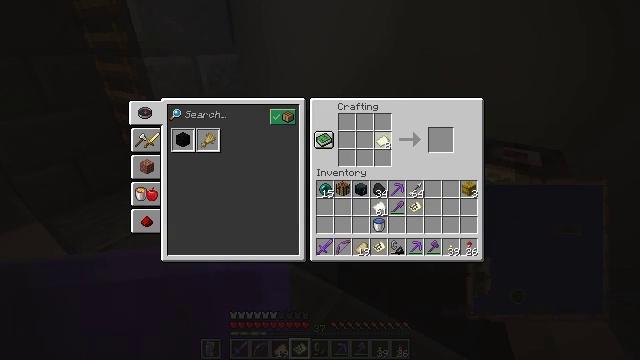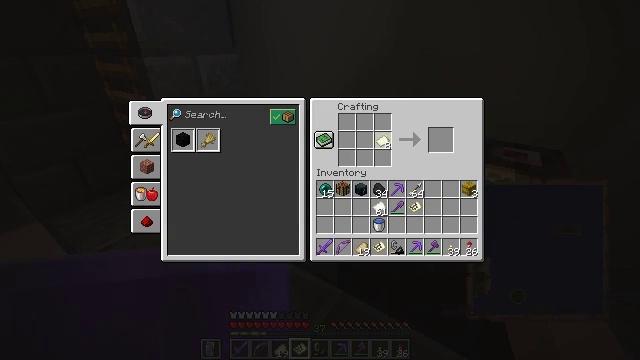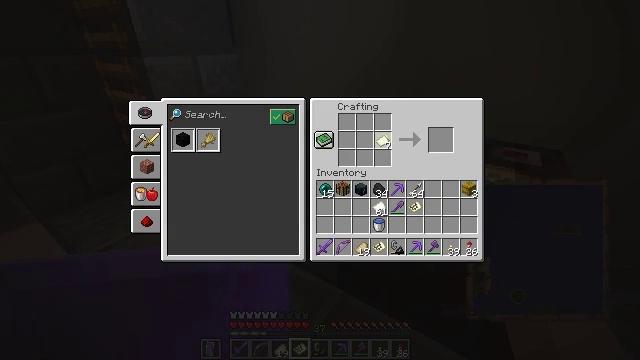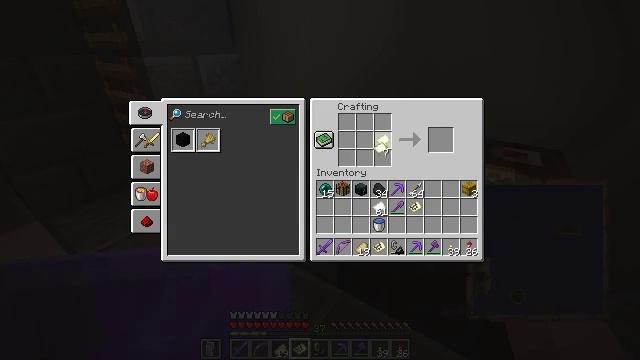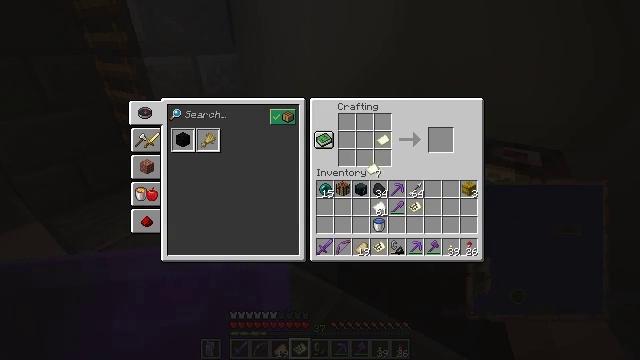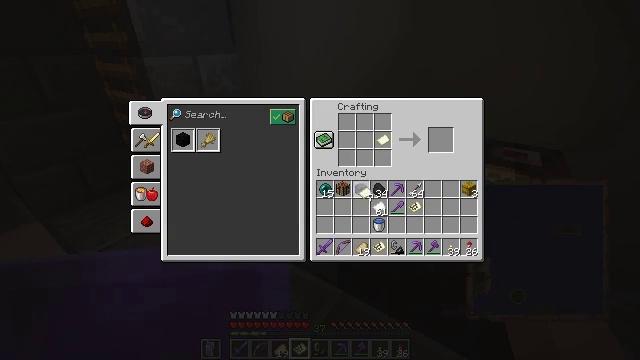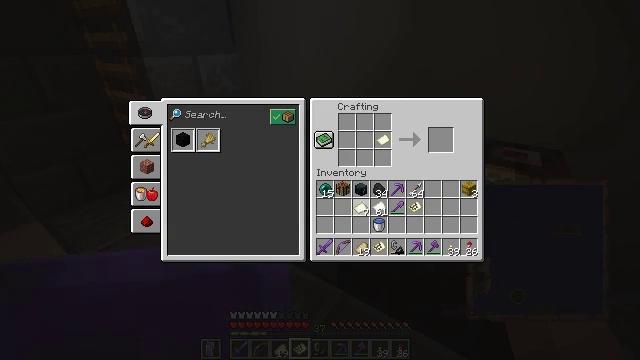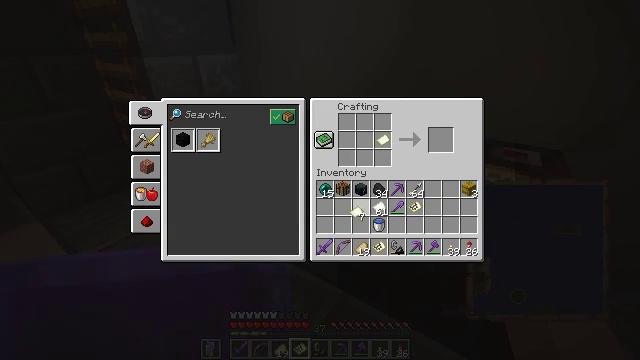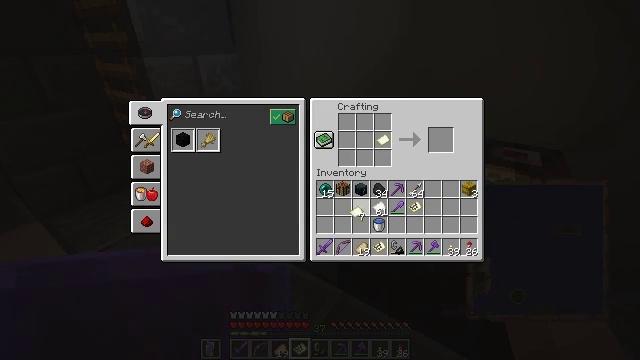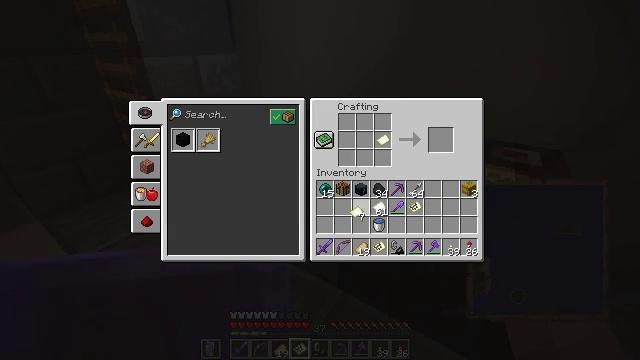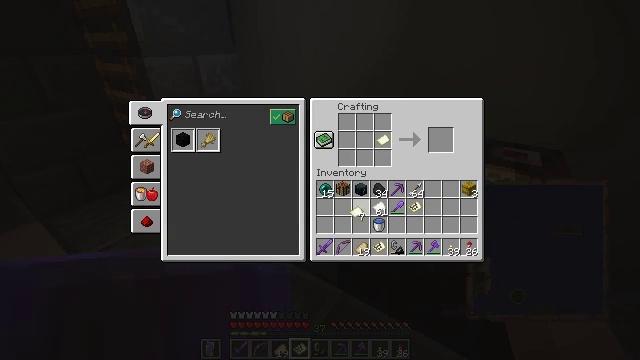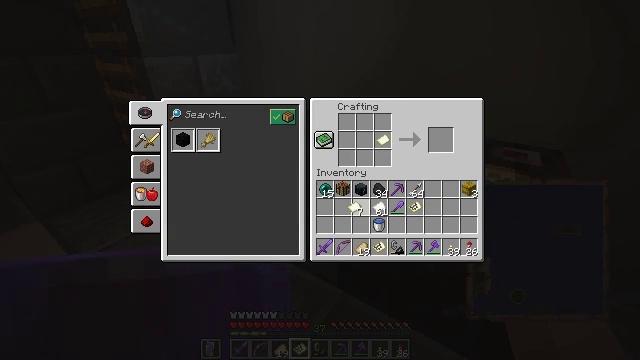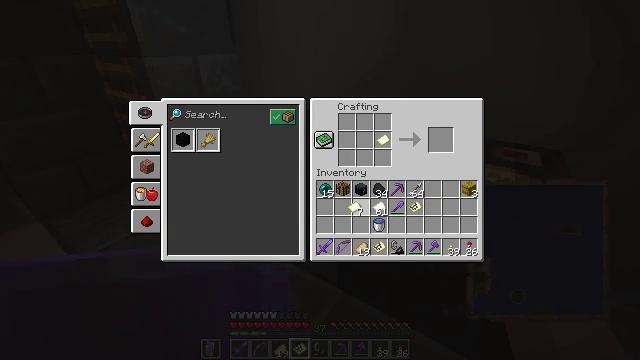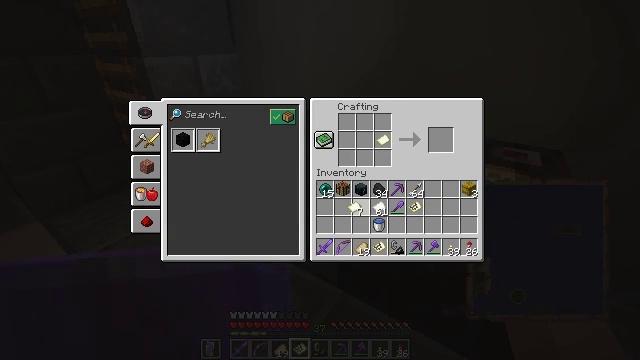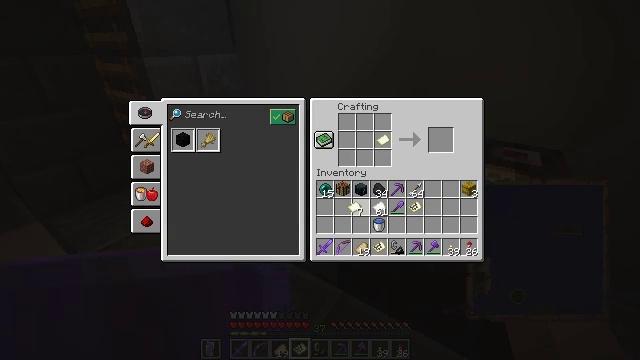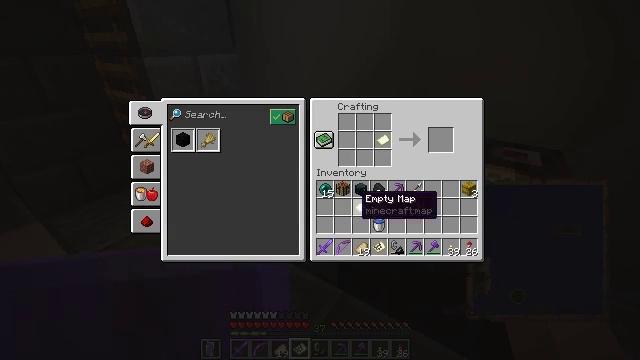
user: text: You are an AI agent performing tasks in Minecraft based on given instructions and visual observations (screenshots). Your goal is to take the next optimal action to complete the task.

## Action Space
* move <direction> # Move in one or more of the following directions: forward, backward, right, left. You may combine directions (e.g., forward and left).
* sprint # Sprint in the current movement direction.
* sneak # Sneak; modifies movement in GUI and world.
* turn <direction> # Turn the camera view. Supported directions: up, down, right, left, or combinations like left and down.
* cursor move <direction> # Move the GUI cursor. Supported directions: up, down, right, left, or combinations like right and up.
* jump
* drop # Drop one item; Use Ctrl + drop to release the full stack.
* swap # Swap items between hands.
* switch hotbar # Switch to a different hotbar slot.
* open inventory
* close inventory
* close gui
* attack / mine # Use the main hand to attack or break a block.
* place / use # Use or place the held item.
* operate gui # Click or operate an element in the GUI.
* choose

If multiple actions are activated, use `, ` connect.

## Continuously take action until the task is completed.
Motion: motion action
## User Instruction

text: Combine materials to craft a filled map.
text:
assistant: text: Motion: use / place
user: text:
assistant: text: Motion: no_op
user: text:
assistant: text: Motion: turn down
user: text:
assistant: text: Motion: turn left and down
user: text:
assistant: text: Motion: turn left and down
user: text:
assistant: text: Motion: turn down
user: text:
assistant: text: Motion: no_op
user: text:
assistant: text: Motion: no_op
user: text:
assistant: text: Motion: no_op
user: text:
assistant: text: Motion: no_op
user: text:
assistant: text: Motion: no_op
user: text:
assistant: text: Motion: attack / mine
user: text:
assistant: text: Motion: attack / mine
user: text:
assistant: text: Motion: attack / mine
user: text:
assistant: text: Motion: no_op
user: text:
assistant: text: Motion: no_op
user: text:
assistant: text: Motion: no_op
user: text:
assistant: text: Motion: turn down
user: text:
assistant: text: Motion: turn right and down
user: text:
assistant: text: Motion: no_op
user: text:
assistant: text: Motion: no_op
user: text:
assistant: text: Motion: no_op
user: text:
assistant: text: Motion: no_op
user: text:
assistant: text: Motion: no_op
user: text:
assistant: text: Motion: no_op
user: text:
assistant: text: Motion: no_op
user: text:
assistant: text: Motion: no_op
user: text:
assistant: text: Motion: no_op
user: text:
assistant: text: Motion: no_op
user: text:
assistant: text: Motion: no_op